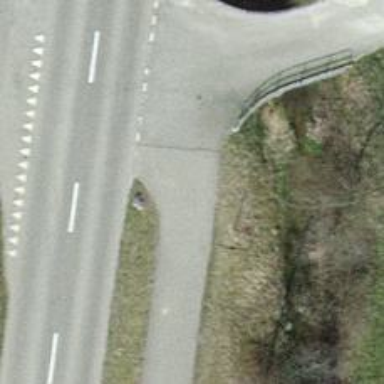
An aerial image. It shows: Asphalt path.